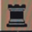
Piece: bR